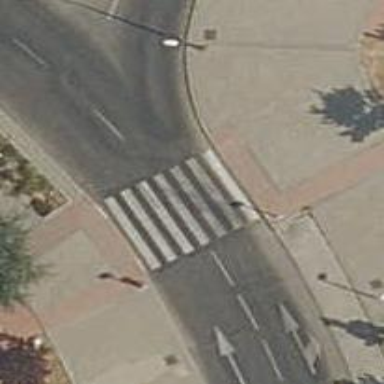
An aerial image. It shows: Uncontrolled road crossing.